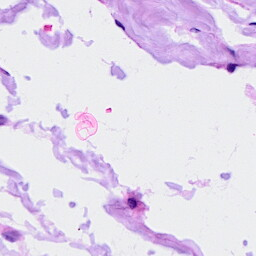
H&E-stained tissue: Ovarian